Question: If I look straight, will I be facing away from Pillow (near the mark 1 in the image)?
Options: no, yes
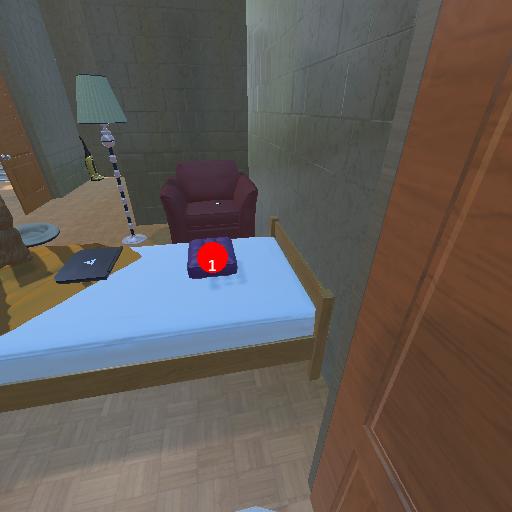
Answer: no